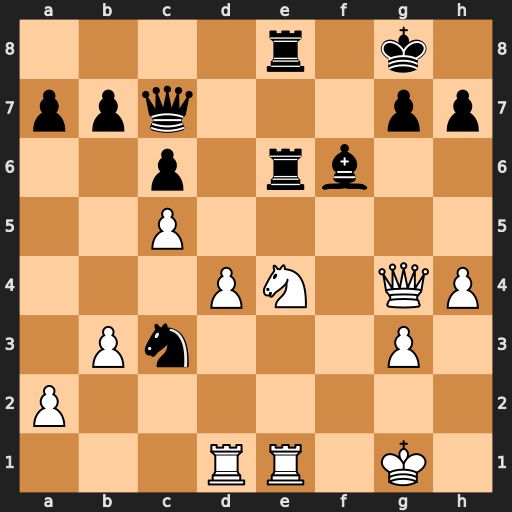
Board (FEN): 4r1k1/ppq3pp/2p1rb2/2P5/3PN1QP/1Pn3P1/P7/3RR1K1
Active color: w
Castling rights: -
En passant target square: -
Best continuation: Nxf6+ Rxf6 Rxe8+